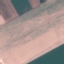
Land use / land cover: AnnualCrop